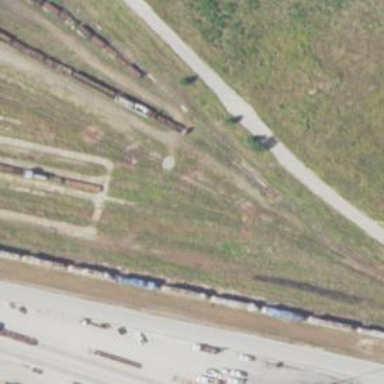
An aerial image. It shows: Rail spur service.